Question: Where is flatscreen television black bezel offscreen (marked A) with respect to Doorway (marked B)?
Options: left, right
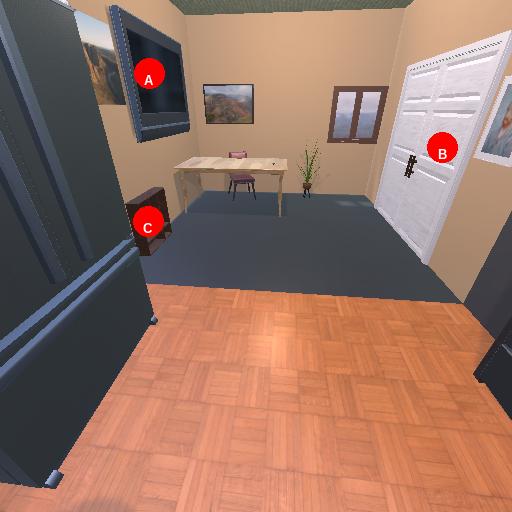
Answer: left